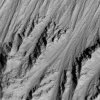
Atmospheric dust classification: not_dusty